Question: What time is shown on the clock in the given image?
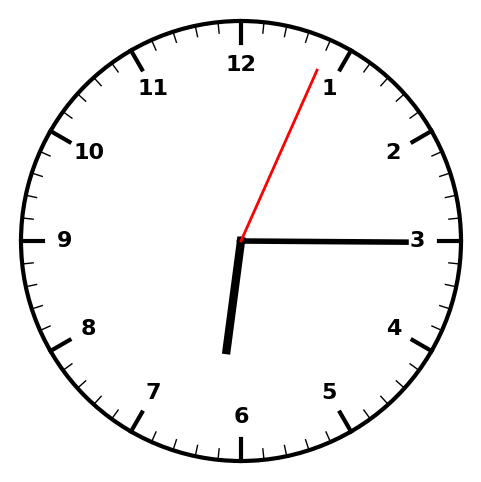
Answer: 06:15:04